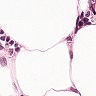
Metastatic tissue present: no